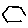
Label: hexagon